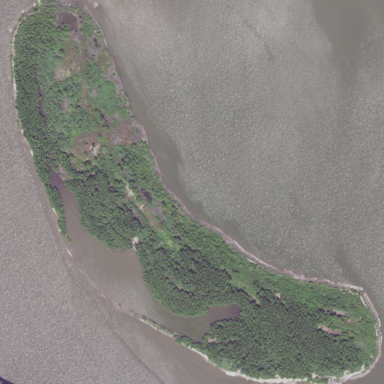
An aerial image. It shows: Islet.